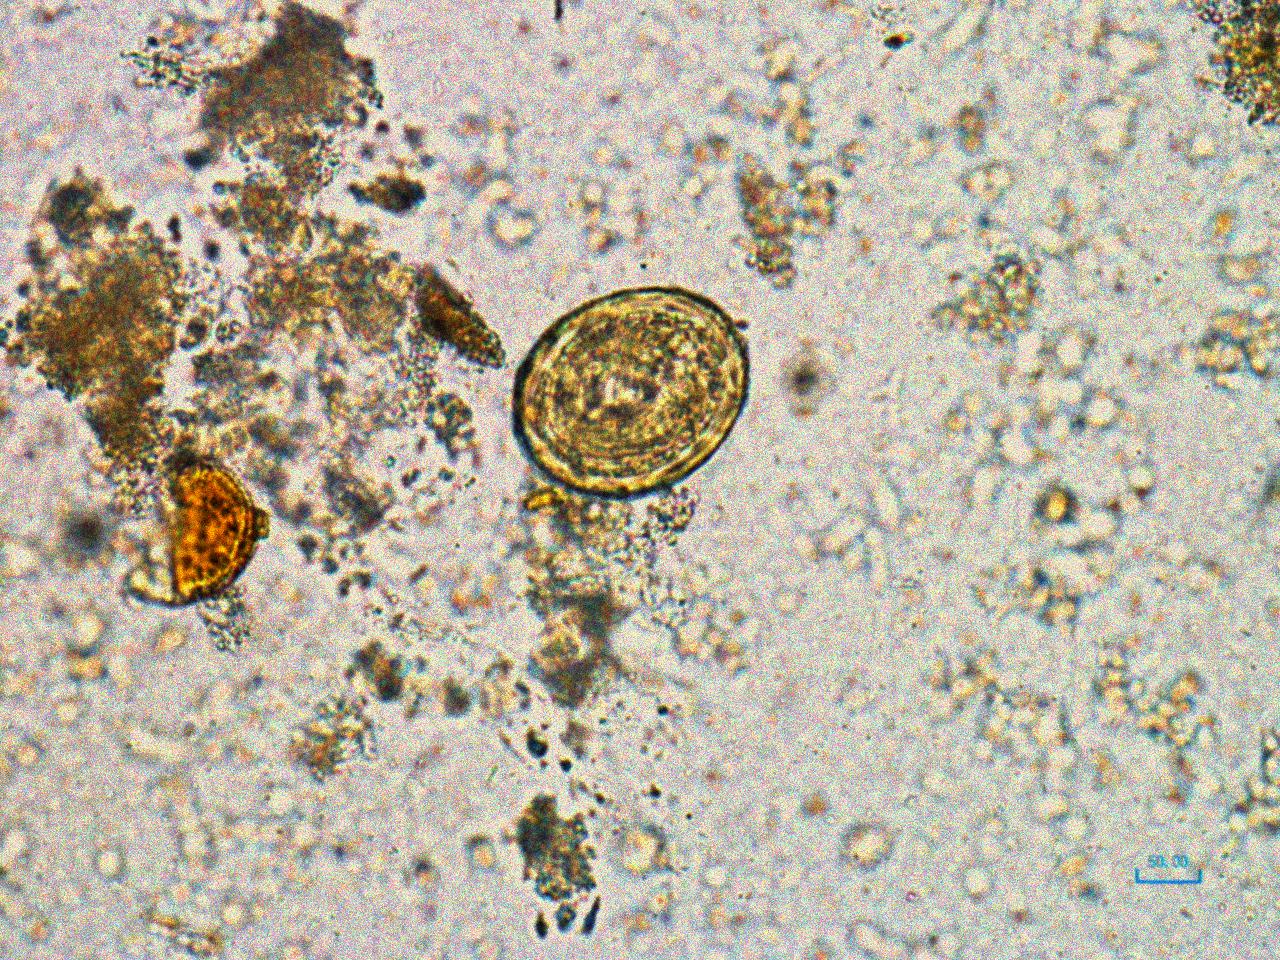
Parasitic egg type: Ascaris lumbricoides